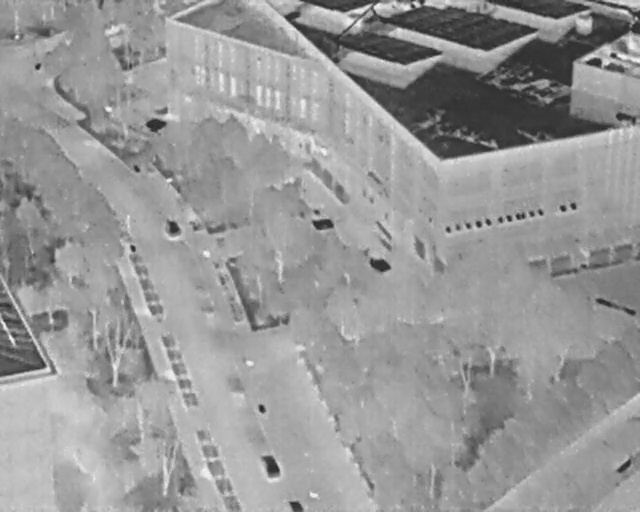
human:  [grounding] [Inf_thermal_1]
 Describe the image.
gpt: In the satellite image, there is  <ref>1 small car </ref> <box>[[25, 42, 28, 45, 158]]</box> located at left,  <ref>2 small car </ref> <box>[[40, 89, 44, 92, 163], [45, 97, 47, 100, 2]]</box> located at bottom.